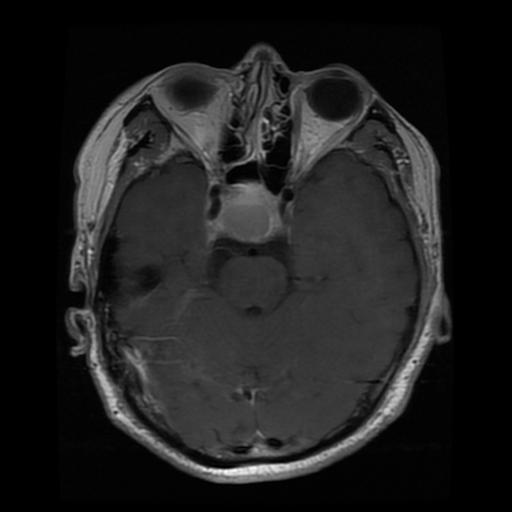
Label: pituitary